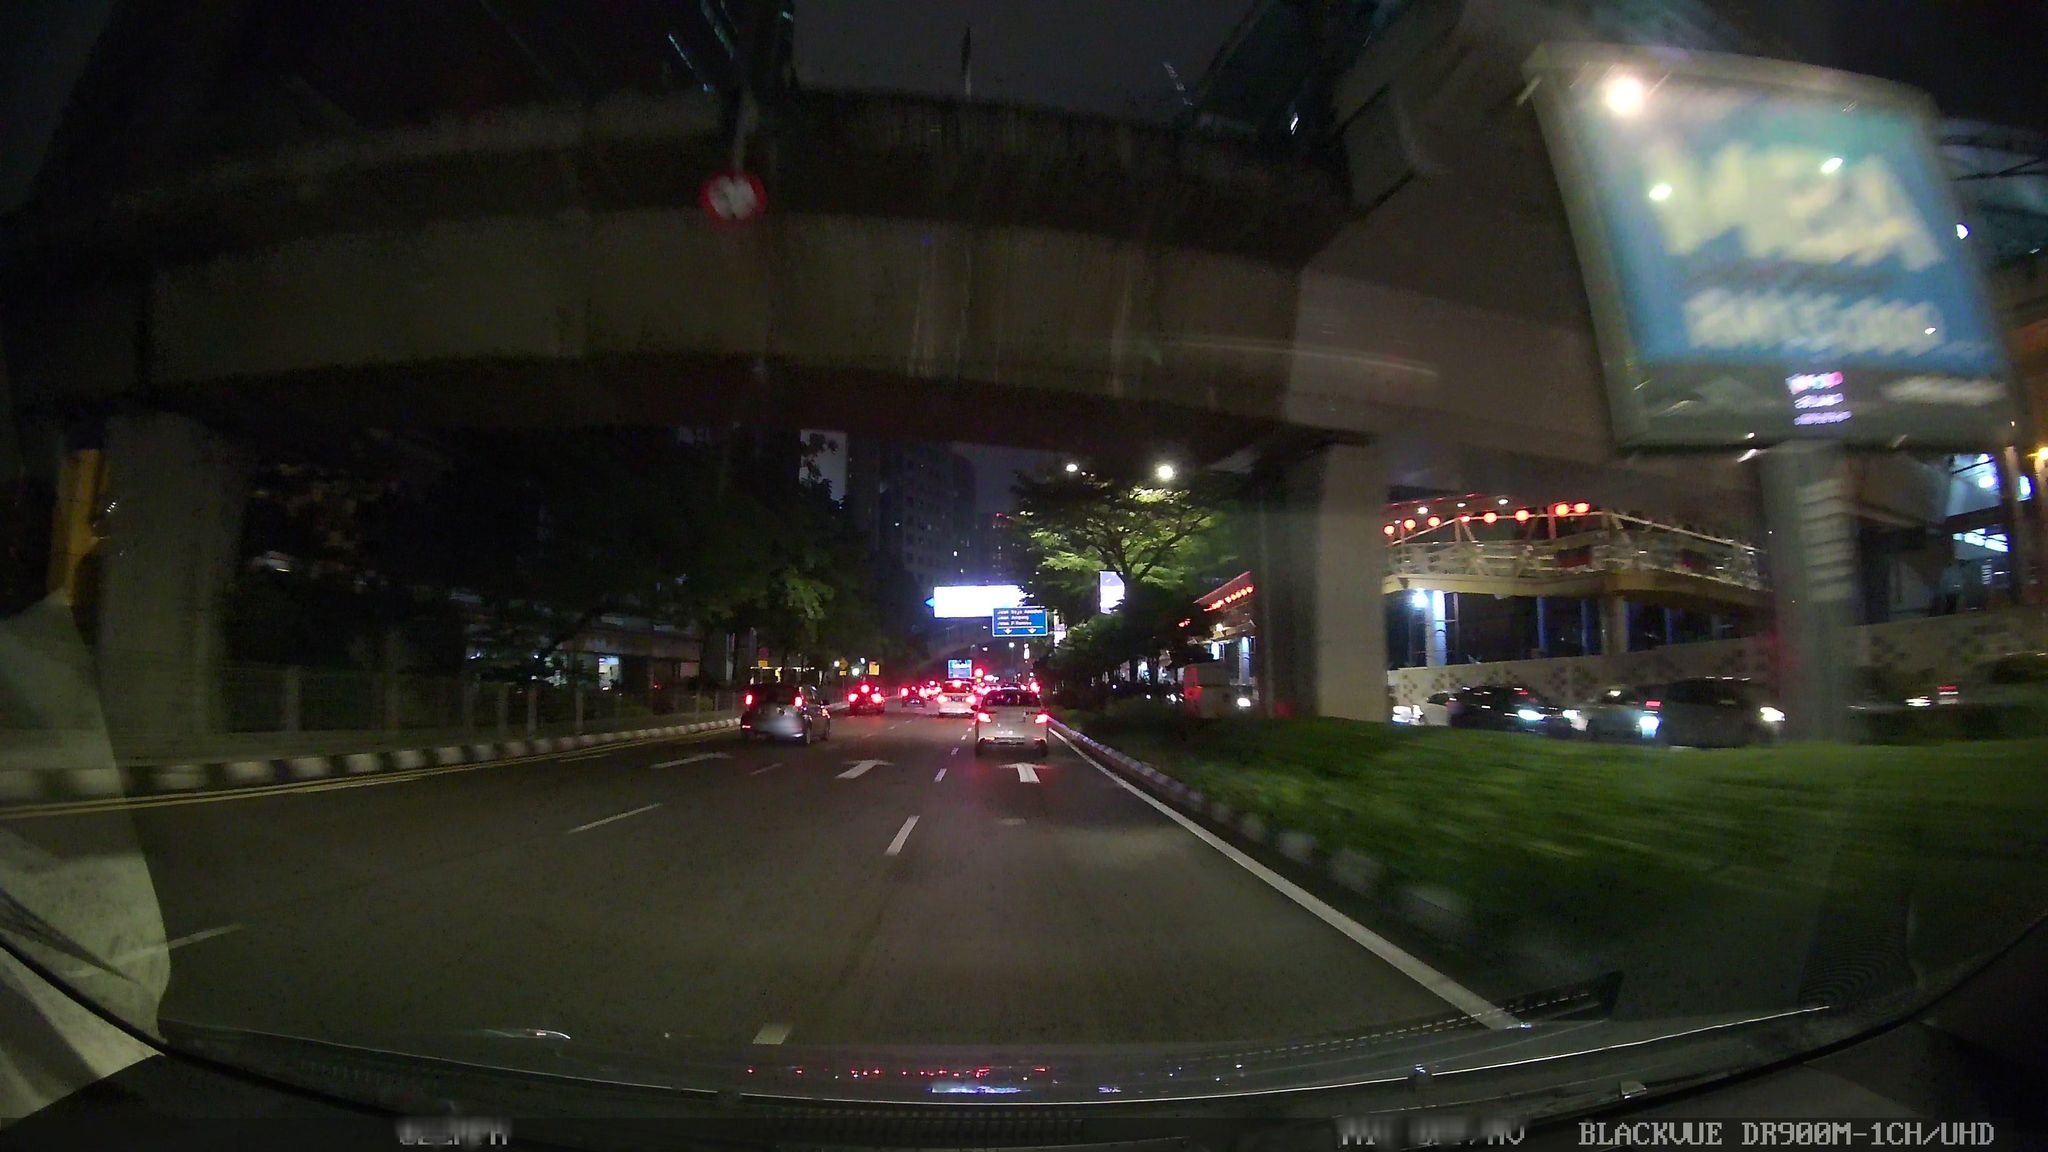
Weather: clear
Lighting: night
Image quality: slightly poor
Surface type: driving surface
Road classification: trunk_link, secondary
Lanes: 4, 2, 3
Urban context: urban centre
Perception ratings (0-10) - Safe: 1.66, Lively: 8.91, Beautiful: 4.27, Boring: 1.09, Depressing: 5.5, Wealthy: 0.68